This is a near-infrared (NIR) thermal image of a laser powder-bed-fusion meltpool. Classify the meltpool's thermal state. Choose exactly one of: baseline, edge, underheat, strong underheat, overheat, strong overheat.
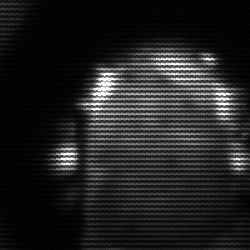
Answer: baseline